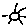
Label: sun